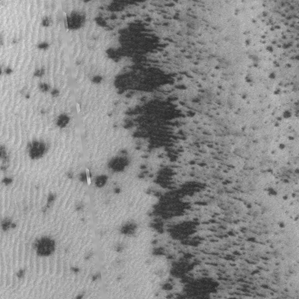
Label: frost